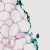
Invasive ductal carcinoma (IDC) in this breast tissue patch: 0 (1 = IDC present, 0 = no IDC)